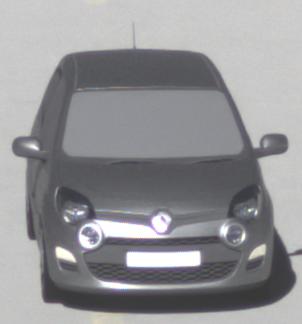
Make: Renault
Model: Twingo 1.2 LEV 16V 75
Detailed model: Twingo (II)
Model produced from: 2012/01
Model produced until: 2014/07
Doors: 3
Color: gray
Road condition: dry road
Daytime: midday
Contrast: high contrast